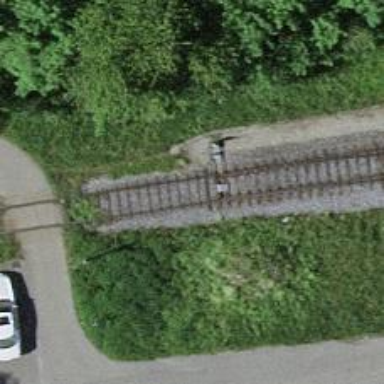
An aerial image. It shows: Railway switch.